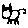
Label: cat